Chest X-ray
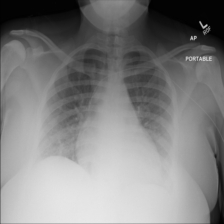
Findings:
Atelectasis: negative
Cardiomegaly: negative
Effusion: negative
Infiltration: negative
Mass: negative
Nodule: negative
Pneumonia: negative
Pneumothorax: negative
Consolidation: negative
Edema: negative
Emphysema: negative
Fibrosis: negative
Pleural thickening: negative
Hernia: negative